Question: I have developed a system in R for graphing large datasets obtained from wind turbines. I am now porting the process into Java. The results I get between the two systems are inconsistent.
As shown below:
- - - -
I can explain the discrepancies between the (red) calculated lines and that is due to the fact that I am using different calculation methods.
In R the data is processed as follows, I wrote this code <URL>.
'''
df <- data.frame(pwr = pwr, spd = spd)
require(mgcv)
mod <- gam(pwr ~ s(spd, bs = "ad", k = 20), data = df, method = "REML")
summary(mod)
x_grid <- with(df, data.frame(spd = seq(min(spd) + 0.0001, maxi, length=100)))
pred <- predict(mod, x_grid, se.fit = TRUE)
x_grid <- within(x_grid, fit <- pred$fit)
lines(fit ~ spd, data = x_grid, col = "red", lwd = thickLineWidth)
'''
In Java (SQL infact) I am using the method of bins to calculate the average at every 0.5 on the x-axis. The resulting data is plotted using a 'org.jfree.chart.renderer.xy.XYSplineRenderer' I do not know too much about how the line is rendered.
'''
SELECT
ROUND( ROUND( x_data * 2 ) / 2, 1) AS x_axis, # See https://stackoverflow.com/questions/<PHONE>/mysql-rounding-functions
AVG( y_data ) AS y_axis
FROM
table
GROUP BY
x_axis
'''
My take on the variance between the two graphs:
- - -
These are things that I would like to eliminate.
So in an effort to understand the difference between the two graphs I have a few questions:
- - -
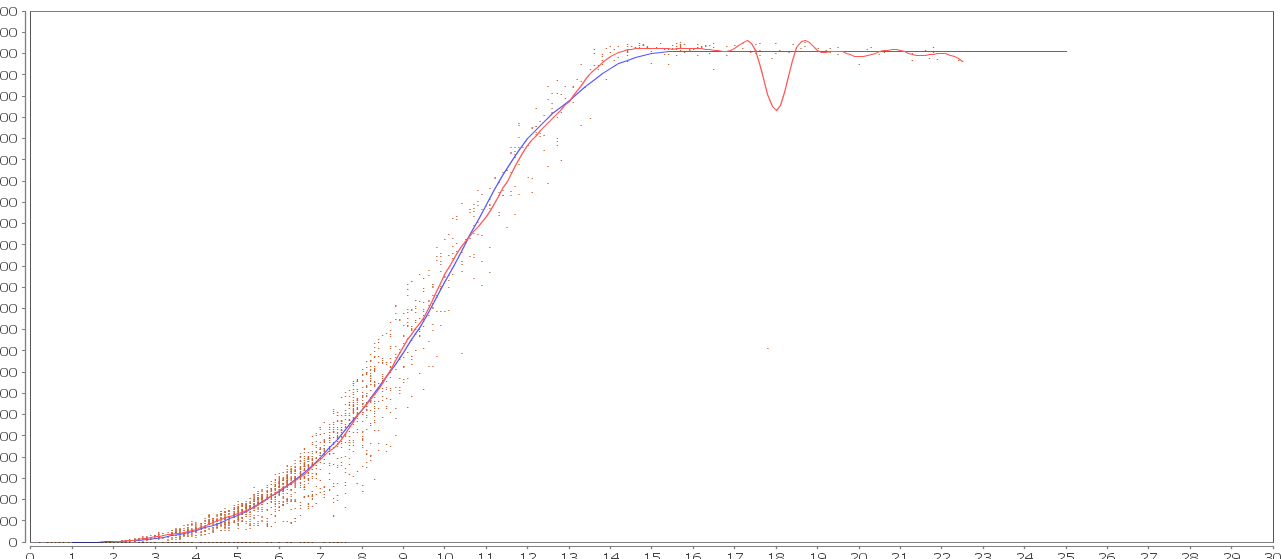
Answer: In the R code, you are (well I was when I showed the example) fitting an additive model to the power and speed data, where the relationship between the variables is determined from the data themselves. These models involve the use of splines to estimate the response function. In particular here I used an adaptive smoother with 'k = 20' the complexity of the smoother fitting. The more complex the smoother, the more wiggly the fitted function be. An adaptive smoother is one where the degree of smoothness varies across the fitted function.
Why is this important? Well, from your data, there are periods where the response does not vary with the speed variable, and periods where the response changes rapidly with a change in speed. We have an "allowance" of wigglyness to use up over the curve. With ordinary splines the wigglyness (or smoothness) is the same across the entire function. With an adaptive smooth we can use more of our wigglyness allowance in the parts of the function where the response is changing/varying most, and not spend any of the allowance where it is not needed in the parts where the response isn't changing.
Below I annotate the code to explain what is being done at each step:
'''
## here we create a data frame with the pwr and spd variables
df <- data.frame(pwr = pwr, spd = spd)
## we load the package containing the code to fit the additive model
require(mgcv)
## This is the model itself, saying pwr is modelled as a smooth function of spd
## and the smooth function of spd is generated using an adaptive smoother with
## and "allowance" of 20. This allowance is a starting point and the actual
## smoothness of the curve will be estimated as part of the model fitting,
## here using a REML criterion
mod <- gam(pwr ~ s(spd, bs = "ad", k = 20), data = df, method = "REML")
## This just summarise the model fit
summary(mod)
## In this line we are creating a new spd vector (in a data frame) that contains
## 100 equally spaced spd values over the entire range of the observed spd
x_grid <- with(df, data.frame(spd = seq(min(spd) + 0.0001, maxi, length=100)))
## we will use those data to get predictions of the response pwr at each
## of the 100 values of spd we just created
## I did this so we had enough data to plot a nice smooth curve, but without
## having to predict for all the observed values of spd
pred <- predict(mod, x_grid, se.fit = TRUE)
## This line stores the 100 predicted values in the prediction data object
x_grid <- within(x_grid, fit <- pred$fit)
## This line draws the fitted smooth on to a plot of the data
## this assumes there is already a plot on the active device.
lines(fit ~ spd, data = x_grid, col = "red", lwd = thickLineWidth)
'''
If you are not familiar with additive models and smoothers/splines then I recommend Ruppert, Wand and Carroll (2003) <URL>. Cambridge University Press.